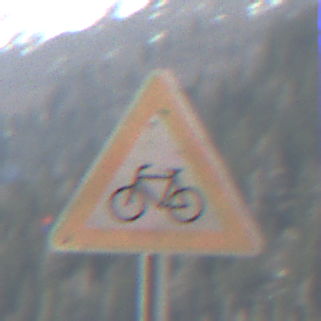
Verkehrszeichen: RadverkehrRechts
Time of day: Midday
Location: Outdoor (Nature)
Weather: PartlyCloudy
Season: NotSpecified
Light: Natural